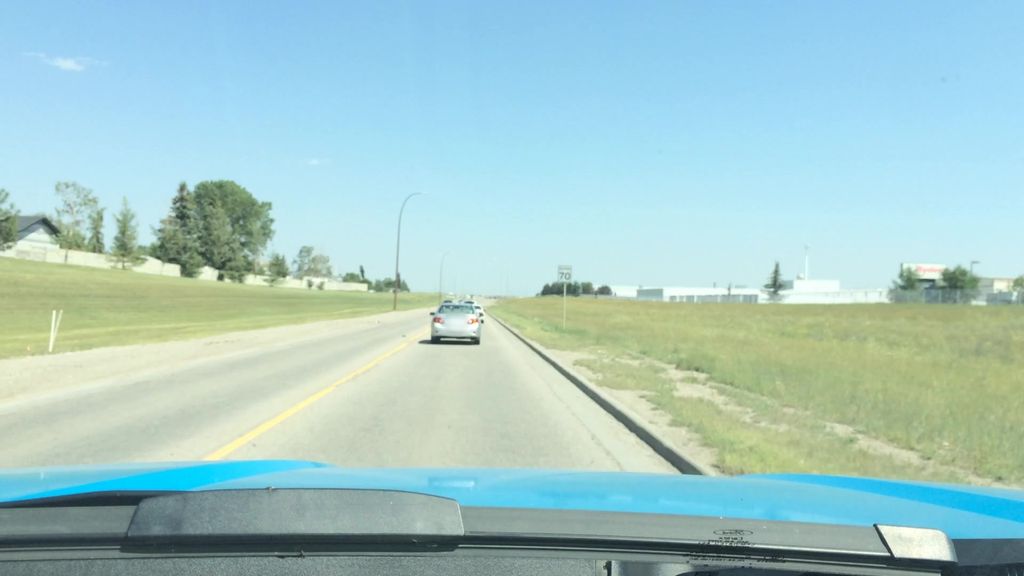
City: calgary